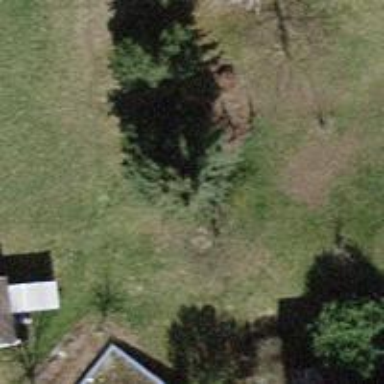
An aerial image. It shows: Urban tree adds touch of nature to the surroundings.